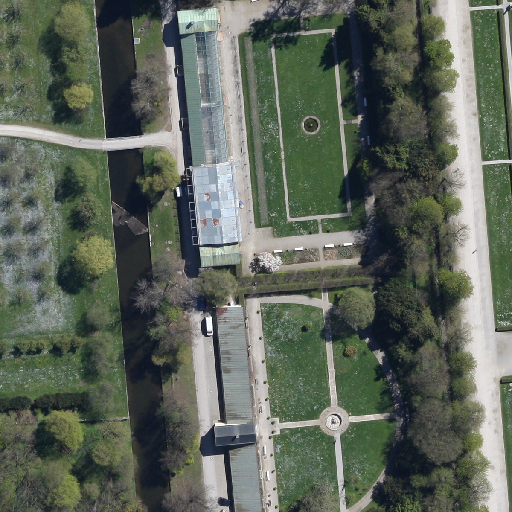
Referring expression: vehicle in the parking area